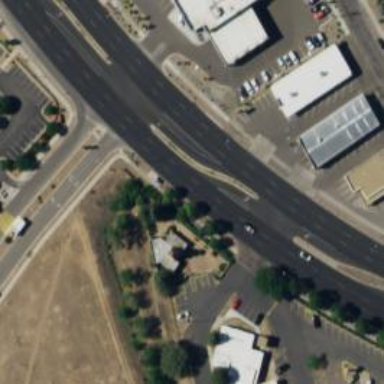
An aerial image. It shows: Road marking featuring gore chevron.